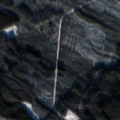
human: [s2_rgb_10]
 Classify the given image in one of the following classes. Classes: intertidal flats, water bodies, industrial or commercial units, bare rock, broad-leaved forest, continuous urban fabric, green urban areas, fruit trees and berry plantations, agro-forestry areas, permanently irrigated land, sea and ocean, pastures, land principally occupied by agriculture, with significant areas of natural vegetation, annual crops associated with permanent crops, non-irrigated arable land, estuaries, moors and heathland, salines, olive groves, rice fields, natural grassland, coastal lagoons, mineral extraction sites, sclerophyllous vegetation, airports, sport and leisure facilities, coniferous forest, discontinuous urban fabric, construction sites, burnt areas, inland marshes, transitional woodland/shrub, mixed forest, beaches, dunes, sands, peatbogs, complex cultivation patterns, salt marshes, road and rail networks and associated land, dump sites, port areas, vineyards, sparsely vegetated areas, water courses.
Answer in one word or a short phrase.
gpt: coniferous forest, mixed forest, transitional woodland/shrub